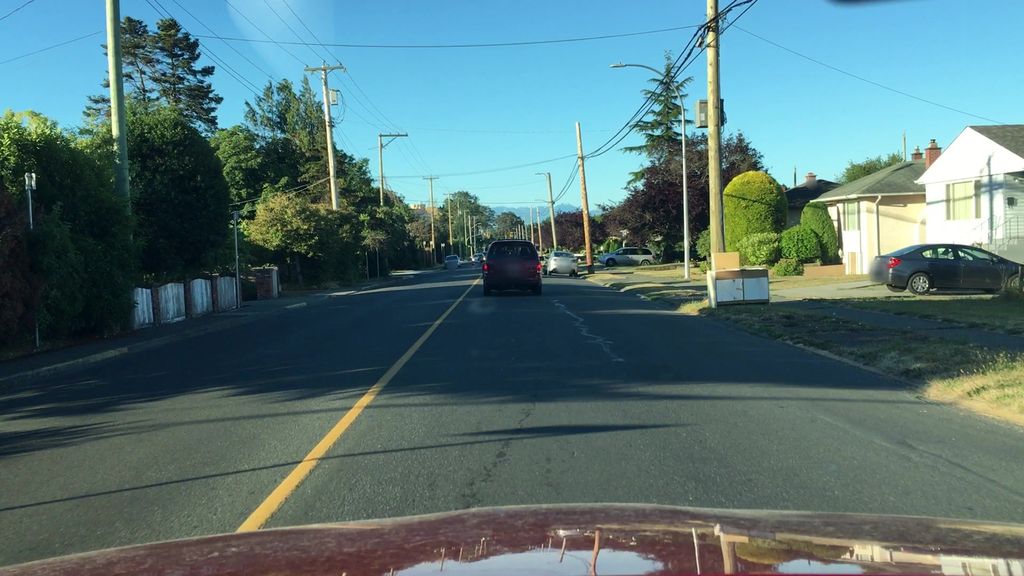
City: victoria